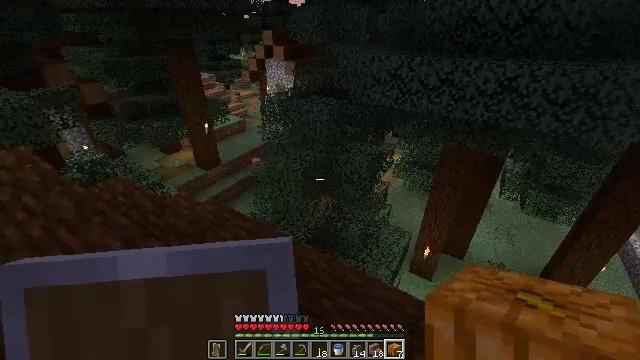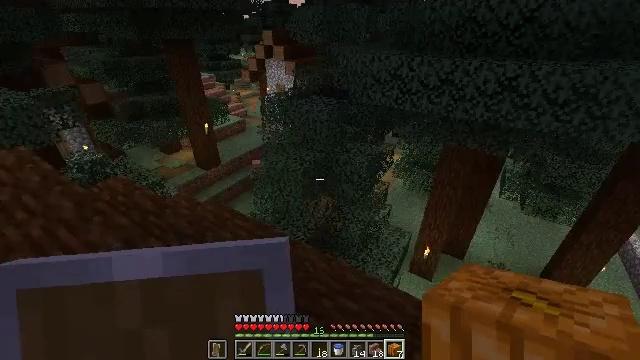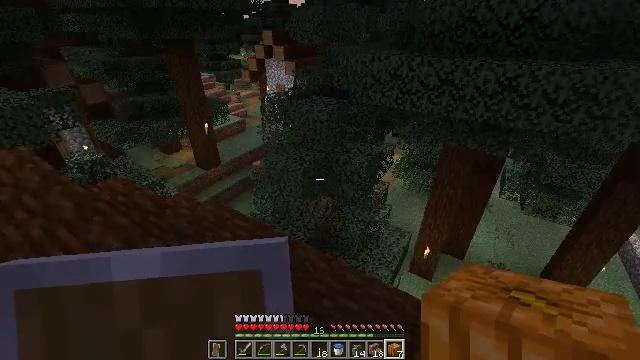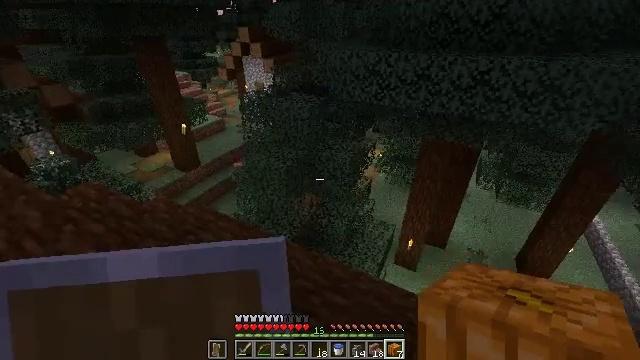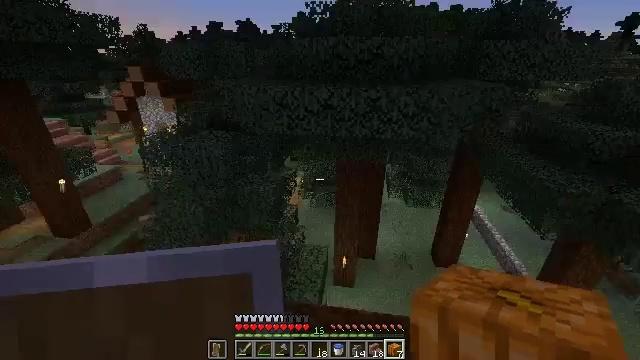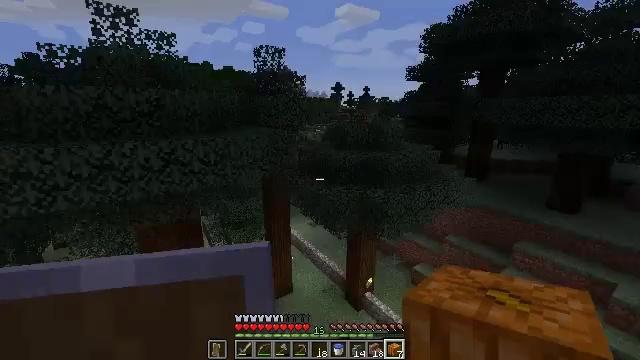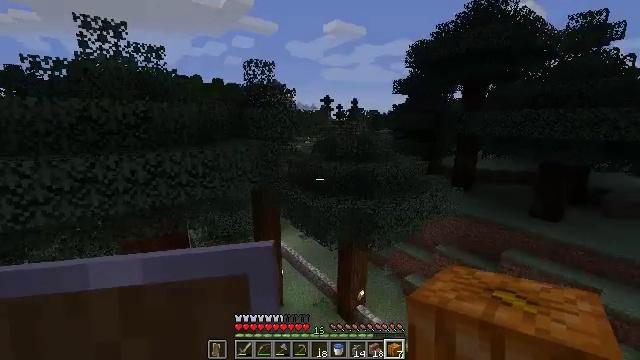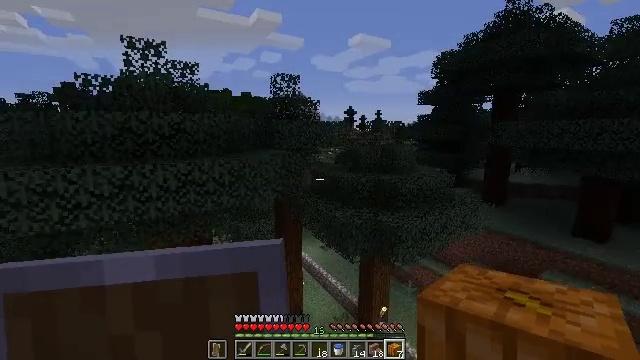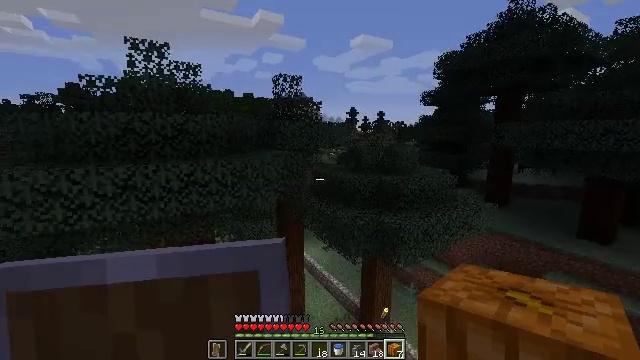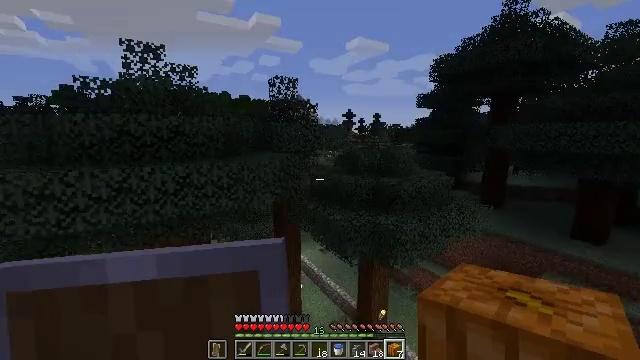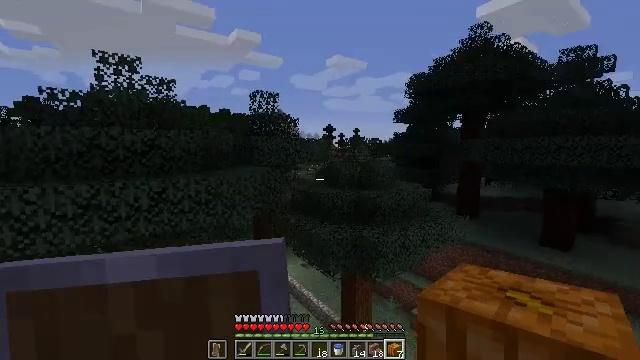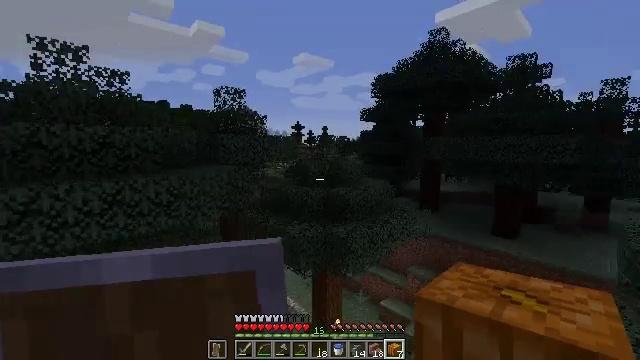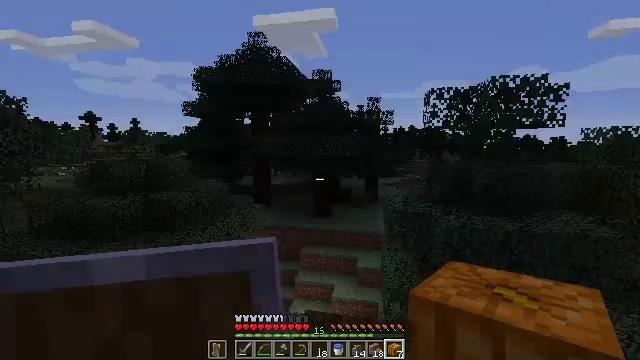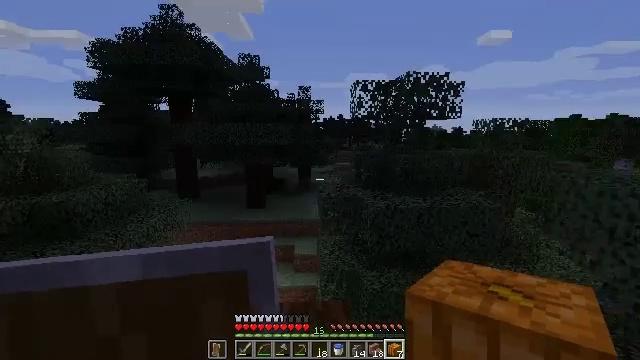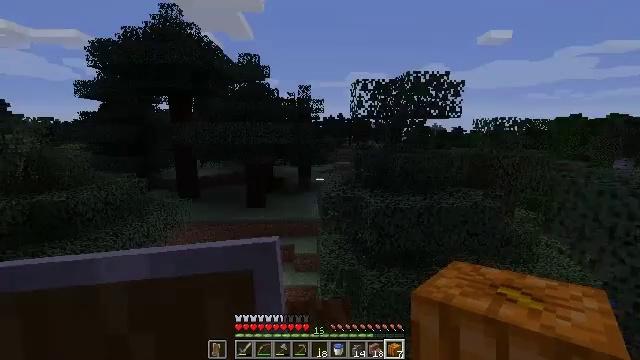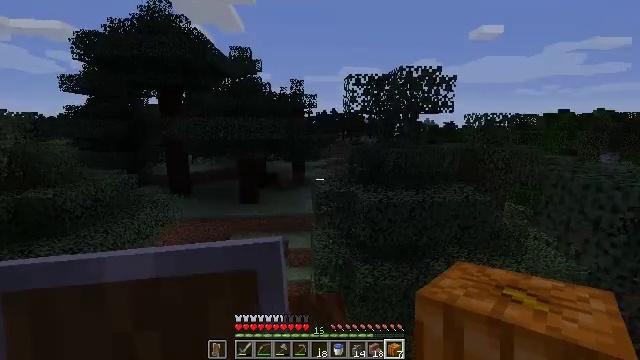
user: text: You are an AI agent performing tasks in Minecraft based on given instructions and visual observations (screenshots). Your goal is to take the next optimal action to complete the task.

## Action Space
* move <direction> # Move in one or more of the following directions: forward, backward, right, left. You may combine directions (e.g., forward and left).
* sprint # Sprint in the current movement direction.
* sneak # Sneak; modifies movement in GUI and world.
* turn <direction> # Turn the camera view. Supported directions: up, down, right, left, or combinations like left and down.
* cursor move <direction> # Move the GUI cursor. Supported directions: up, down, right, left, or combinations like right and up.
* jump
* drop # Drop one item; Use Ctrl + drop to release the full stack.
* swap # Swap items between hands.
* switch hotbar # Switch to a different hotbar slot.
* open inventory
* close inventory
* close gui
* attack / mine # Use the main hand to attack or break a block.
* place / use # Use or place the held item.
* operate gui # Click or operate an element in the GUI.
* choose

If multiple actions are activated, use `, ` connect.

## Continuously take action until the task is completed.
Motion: motion action
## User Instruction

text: Harvest a pumpkin from the field.
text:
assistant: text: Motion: no_op
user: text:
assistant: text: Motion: no_op
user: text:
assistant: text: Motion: turn right
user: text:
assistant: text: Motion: turn right and up
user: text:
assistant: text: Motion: turn right and up
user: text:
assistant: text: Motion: turn right and up
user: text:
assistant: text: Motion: turn left and up
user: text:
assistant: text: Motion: no_op
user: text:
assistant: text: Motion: no_op
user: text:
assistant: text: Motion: turn right and up
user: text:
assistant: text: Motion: turn right
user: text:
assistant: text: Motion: turn right
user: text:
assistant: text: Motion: turn right and down
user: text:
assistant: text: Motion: no_op
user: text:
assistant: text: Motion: turn right and down
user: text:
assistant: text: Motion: no_op
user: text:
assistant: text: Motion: no_op
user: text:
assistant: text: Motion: no_op
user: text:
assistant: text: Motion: turn right and down
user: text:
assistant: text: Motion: turn right and down
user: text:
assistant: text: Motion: no_op
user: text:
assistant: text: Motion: no_op
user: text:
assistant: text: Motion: no_op
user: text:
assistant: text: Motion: no_op
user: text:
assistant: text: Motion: turn left and up
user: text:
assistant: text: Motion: turn left and up
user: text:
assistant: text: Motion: turn left and up
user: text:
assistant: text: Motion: no_op
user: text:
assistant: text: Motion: no_op
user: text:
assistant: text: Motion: no_op